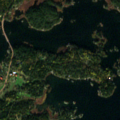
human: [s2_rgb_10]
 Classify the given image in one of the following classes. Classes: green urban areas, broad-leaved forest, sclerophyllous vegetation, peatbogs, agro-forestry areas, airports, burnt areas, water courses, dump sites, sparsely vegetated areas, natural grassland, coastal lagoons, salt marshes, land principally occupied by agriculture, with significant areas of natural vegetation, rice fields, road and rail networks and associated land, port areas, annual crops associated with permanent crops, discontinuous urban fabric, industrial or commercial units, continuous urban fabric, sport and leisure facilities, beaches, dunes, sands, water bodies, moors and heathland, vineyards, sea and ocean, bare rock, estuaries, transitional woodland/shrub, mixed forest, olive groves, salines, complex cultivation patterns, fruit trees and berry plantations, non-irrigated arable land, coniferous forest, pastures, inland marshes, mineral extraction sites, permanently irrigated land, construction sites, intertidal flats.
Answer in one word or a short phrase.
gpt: land principally occupied by agriculture, with significant areas of natural vegetation, mixed forest, sea and ocean